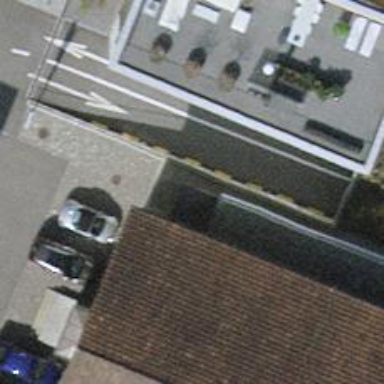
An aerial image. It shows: Bicycle parking area with wall loops made of concrete plates.